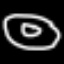
Label: donut